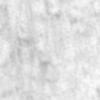
Label: no_change